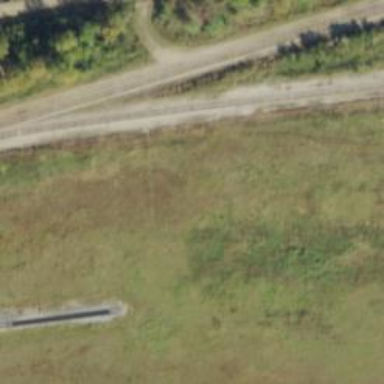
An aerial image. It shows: Railway yard for manifest purposes.